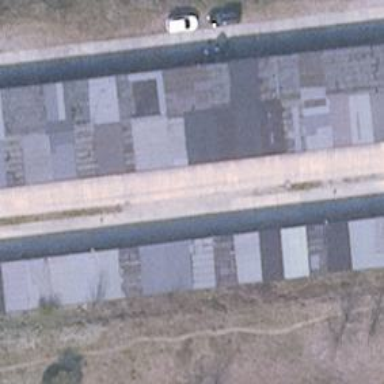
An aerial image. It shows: Group of garages.